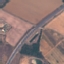
Label: Highway